Часть А. Несамостоятельный газовый разряд В этой части задачи будем изучать несамостоятельный газовый разряд, для поддержания которого необходимо постоянное присутствие внешнего ионизатора, т.е. устройства, которое в единице объема газа в единицу времени однородно по всему объему создает $Z_{ext}$ пар однократно ионизированных атомов и электронов. При включении внешнего ионизатора число пар электронов и ионов начинает расти. Неограниченному увеличению концентрации электронов и ионов в газе препятствует процесс их рекомбинации, при котором свободный электрон соединяется с ионом и образуется нейтральный атом. Число рекомбинаций в единице объема в единицу времени $Z_{rec}$ дается формулой $$ Z_{rec}=rn_{e} n_{i}, $$ где $r$ — постоянная, называемая коэффициентом рекомбинации, а $n_{e}$ и $n_{i}$ — концентрации электронов и ионов соответственно. Пусть в момент $t=0$ включается внешний ионизатор. Начальная концентрация электронов и ионов в газе равна нулю. Тогда зависимость концентрации электронов $n_{e}(t)$ от времени $t$ выражается формулой $$ n_{e} (t)=n_{0}+a \tanh⁡ bt, $$ где $n_{0}$, $a$, $b$ — некоторые постоянные, а $\tanh ⁡x$ — гиперболический тангенс.
Найдите $n_{0}$, $a$, $b$ и выразите ответ через $Z_{ext}$ и $r$. Предположим, что имеется два внешних ионизатора. Известно, что при включении одного из них в газе устанавливается концентрация электронов, равная $n_{e1}=12 \cdot 10^{10}~см^{-3}$. При включении другого внешнего ионизатора в газе устанавливается концентрация электронов, равная $n_{e2}=16 \cdot 10^{10}~см^{-3}$.
Найдите установившуюся концентрацию электронов $n_{e}$, если два ионизатора будут работать одновременно. Пусть газ находится в трубке между двумя параллельными проводящими пластинами площади $S$, расположенными на расстоянии $L \ll \sqrt{S}$ друг от друга. Приложим к пластинам напряжение $U$, при этом между ними образуется электрическое поле. Считайте, что концентрация обоих носителей в трубке практически везде одинакова. Пусть в электрическом поле электроны (обозначенные индексом $e$) и ионы (обозначенные индексом $i$) приобретают одинаковую скорость упорядоченного движения, равную $$ v=\beta E, $$ где $E$ — напряженность электрического поля, а $\beta$ — так называемая подвижность.
Выразите силу тока в трубке $I$ через $U$, $\beta$, $L$, $S$, $Z_{ext}$, $r$, $e$, где $e$ — элементарный заряд.
Часть B. Самостоятельный газовый разряд Изучим процесс зажигания самостоятельного газового разряда, при котором ток в трубке становится самоподдерживающимся. Для самостоятельного газового разряда важны два процесса, не рассмотренных выше. Первый процесс — вторичная электронная эмиссия, а второй — образование электронной лавины. Вторичная электронная эмиссия возникает в тот момент, когда ионы ударяют по отрицательному электроду, называемому катодом, и выбивают из него электроны, которые затем движутся к положительному электроду, называемому анодом. Отношение числа выбитых в единицу времени электронов $\dot{N}_{e}$ к числу ионов $\dot{N}_{i }$, попадающих на катод в единицу времени, называется коэффициентом вторичной электронной эмиссии $\gamma=\dot{N}_{e}/\dot{N}_{i}$. Образование электронной лавины происходит следующим образом. Электрическое поле ускоряет свободные электроны, которые ионизируют атомы при столкновении с ними. В результате число свободных электронов растет при их движении к аноду. Этот процесс характеризуется коэффициентом Таунсенда $\alpha$, который описывает увеличение числа электронов $dN_{e}$ на единицу длины пути $dl$, то есть $$ \frac{dN_{e}}{dl}=\alpha N_{e}. $$ Полный ток $I$ в любом сечении трубки с газом складывается из ионного $I_{i} (x)$ и электронного токов $I_{e} (x)$, которые в стационарном режиме зависят от координаты $x$, показанной на рисунке.  Изменение электронного тока $I_{e} (x)$ вдоль оси $x$ описывается формулой $$ I_{e} (x)=C_{1} e^{A_{1} x}+A_{2}, $$ где $A_{1}$, $A_{2}$, $C_{1}$ — некоторые постоянные.
Найдите удельное сопротивление газа $\rho_{gas}$ при малых значениях приложенного напряжения и выразите его через $\beta$, $L$, $Z_{ext}$, $r$, $e$.
Найдите $A_{1}$, $A_{2}$ и выразите их через $Z_{ext}$, $\alpha$, $e$, $L$, $S$. Изменение ионного тока $I_{i} (x)$ вдоль оси $x$ описывается формулой $$ I_{i} (x)=C_{2}+B_{1} e^{B_{2} x}, $$ где $B_{1}$, $B_{2}$, $C_{2}$ — некоторые постоянные.
Найдите $B_{1}$, $B_{2}$ и выразите их через $Z_{ext}$, $\alpha$, $e$, $L$, $S$, $C_{1}$.
Запишите условие для тока $I_{i} (x)$ в точке $x=L$.
Запишите условие для токов $I_{i}(x)$ и $I_{e} (x)$ в точке $x=0$.
Найдите полный ток $I$ и выразите его через $Z_{ext}$, $\alpha$, $\gamma$, $e$, $L$, $S$. Считайте, что полный ток остается конечной величиной. Пусть коэффициент Таунсенда $\alpha$ постоянен. При длине разрядного промежутка, большей некоторого критического значения $L>L_{cr}$, внешний ионизатор может быть отключен, т.е. разряд становится самостоятельным.
Найдите $L_{cr}$ и выразите его через $Z_{ext}$, $\alpha$, $\gamma$, $e$, $L$, $S$.
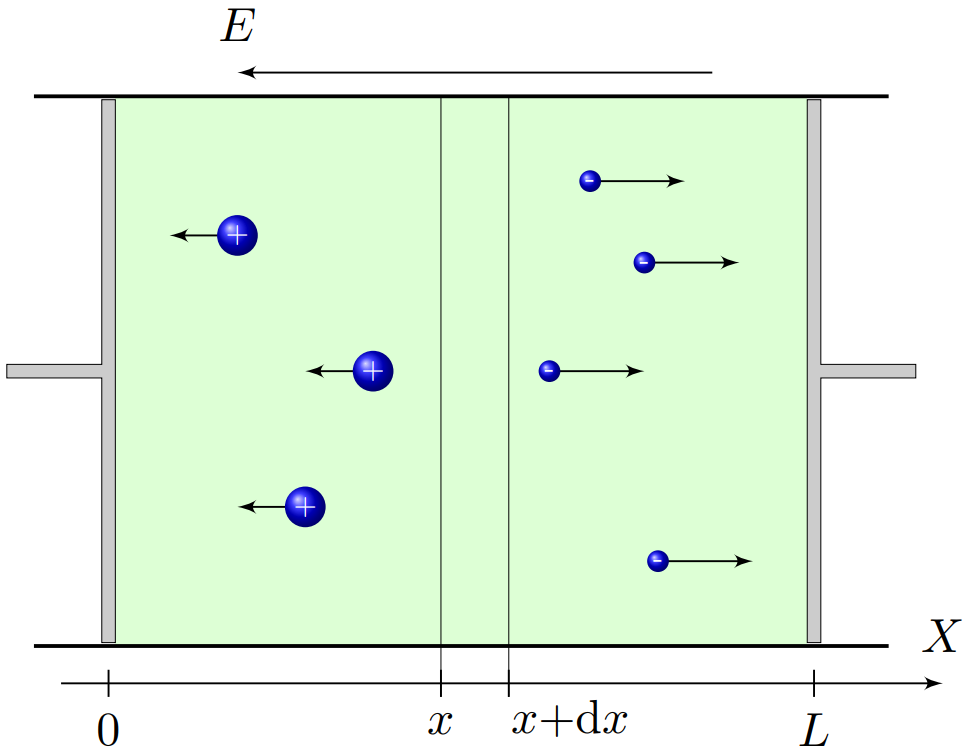
Найдите $n_{0}$, $a$, $b$ и выразите ответ через $Z_{ext}$ и $r$.
Решение: Получим уравнение, описывающее изменение концентрации электронов со временем. Оно определяется двумя процессами: генерацией пар ионов внешним ионизатором и рекомбинацией электронов с ионами. В процессе ионизации электроны и ионы образуются парами, а при рекомбинации – исчезают парами, поэтому их концентрации равны в любой момент времени:\[n(t)=n_e(t)=n_i(t).\tag{A1.1}\]Тогда уравнение, описывающее изменение концентрации электронов и ионов со временем запишется в виде:\[\frac{\mathrm dn(t)}{\mathrm dt}=Z_\mathrm{ext}-rn^2(t).\tag{A1.2}\]Нетрудно показать, что при $t\to0$ функция $\tanh bt\to0$, поэтому в силу начального условия $n(0)=0$, находим: Подставляя в (A1.2) выражение $n_e(t)=a\tanh bt$ и разделяя переменные по независимым функциям (гиперболическим, или $1$ и $e^x$), получаем:
Ответ: \[n_0=0\tag{A1.3}\]  Подставляя в (A1.2) выражение $n_e(t)=a\tanh bt$ и разделяя переменные по независимым функциям (гиперболическим, или $1$ и $e^x$), получаем:
Ответ: \[a=\sqrt\frac{Z_\mathrm{ext}}r\tag{A1.4}\]
Ответ: \[b=\sqrt{rZ_\mathrm{ext}}\tag{A1.5}\]

Найдите установившуюся концентрацию электронов $n_{e}$, если два ионизатора будут работать одновременно.
Решение: Согласно уравнению (A1.4) установившаяся концентрация электронов при включенных внешних ионизаторах равна:\[n_{e1}=\sqrt\frac{Z_{\mathrm{ext}1}}r,\tag{A2.1}\]\[n_{e2}=\sqrt\frac{Z_{\mathrm{ext}2}}r,\tag{A2.2}\]\[n_e=\sqrt\frac{Z_{\mathrm{ext}1}+Z_{\mathrm{ext}2}}r.\tag{A2.3}\]Откуда получаем аналог теоремы Пифагора:
Ответ: \[n_e=20.0\cdot10^{10}~\text{см}^{-3}\tag{A2.4}\]

Выразите силу тока в трубке $I$ через $U$, $\beta$, $L$, $S$, $Z_{ext}$, $r$, $e$, где $e$ — элементарный заряд.
Решение: В стационарном режиме запишем уравнения баланса электронов и ионов виде:\[Z_\mathrm{ext}SL=rn_en_iSL+\frac1eI_e,\tag{A3.1}\]\[Z_\mathrm{ext}SL=rn_en_iSL+\frac1eI_i.\tag{A3.2}\]Из уравнений (A3.1) и (A3.2) следует, что ионный и электронный токи равны, то есть:\[I_e=I_i.\tag{A3.3}\]В тоже время полный ток в сечении трубки равен сумме электронного и ионного токов:\[I=I_e+I_i.\tag{A3.4}\]Таким образом, по определению плотности тока имеем:\[I_e=\frac{I}{2}=en_evS=e\beta n_eES,\tag{A3.5}\]\[I_i=\frac{I}{2}=en_ivS=e\beta n_iES.\tag{A3.6}\]Подставляя (A3.5) и (A3.6) в (A3.1) или (A3.2), получаем квадратное уравнение для тока:\[Z_\mathrm{ext}SL=rSL\left[\frac I{2e\beta ES}\right]^2+\frac I{2e}.\tag{A3.7}\]Напряженность электрического поля в газе равна:\[E=\frac UL,\tag{A3.8}\]и решение квадратного уравнения (A3.7) имеет вид:\[I=\frac{e\beta^2U^2S}{rL^3}\left[-1\pm\sqrt{1+\frac{4rZ_\mathrm{ext}L^4}{\beta^2U^2}}\right].\tag{A3.9}\]Очевидно, что смысл имеет лишь положительный корень. Таким образом,
Ответ: \[I=\frac{e\beta^2U^2S}{rL^3}\left[\sqrt{1+\frac{4rZ_\mathrm{ext}L^4}{\beta^2U^2}}-1\right]\tag{A3.10}\]

Найдите удельное сопротивление газа $\rho_{gas}$ при малых значениях приложенного напряжения и выразите его через $\beta$, $L$, $Z_{ext}$, $r$, $e$.
Решение: При малых значениях напряжения (A3.10) упрощается и дает следующее выражение:\[I=2Ue\beta\sqrt\frac{Z_\mathrm{ext}}r\frac SL,\tag{A4.3}\]которое представляет собой закон Ома.Используя известные соотношения:\[R=\frac UI\tag{A4.1}\]\[\text{и }R=\rho\frac LS,\tag{A4.2}\]получаем:
Ответ: \[\rho=\frac1{2e\beta}\sqrt\frac r{Z_\mathrm{ext}}\tag{A4.4}\]

Найдите $A_{1}$, $A_{2}$ и выразите их через $Z_{ext}$, $\alpha$, $e$, $L$, $S$.
Решение: Рассмотрим некоторый слой газа, расположенный от $x$ до $x+\mathrm dx$. Изменение количества электронов внутри слоя за малый интервал времени $\mathrm dt$ дается выражением:\[\mathrm dN_e^I=\frac{I_e(x+\mathrm dx)-I_e(x)}{e}\mathrm dt=\frac1e\frac{\mathrm dI_e(x)}{\mathrm dx}~\mathrm dx\mathrm dt.\tag{B1.1}\]Это изменение происходит вследствие двух процессов: действия внешнего ионизатора и образования электронной лавины.В результате действия внешнего ионизатора в объеме $S\,\mathrm dx$ образуется количество электронов:\[\mathrm dN_e^\mathrm{ext}=Z_\mathrm{ext}S~\mathrm dx\mathrm dt,\tag{B1.2}\]а благодаря электронной лавине:\[\mathrm dN_e^a=\alpha N_e~\mathrm dl=n_eS~\mathrm dx~v\mathrm dt=\alpha\frac{I_e(x)}e~\mathrm dx\mathrm dt.\tag{B1.3}\]Условие баланса числа электронов в объеме записывается в виде:\[\mathrm dN^I_e=\mathrm dN_e^\mathrm{ext}+\mathrm dN_e^a,\tag{B1.4}\]откуда получается дифференциальное уравнение для силы электронного тока:\[\frac{\mathrm dI_e(x)}{\mathrm dx}=eZ_\mathrm{ext}S+\alpha I_e(x).\tag{B1.5}\]Подставляя , получаем:
Ответ: \[A_1=\alpha\tag{B1.6}\]
Ответ: \[A_2=-\frac{eZ_\mathrm{ext}S}\alpha\tag{B1.7}\]

Найдите $B_{1}$, $B_{2}$ и выразите их через $Z_{ext}$, $\alpha$, $e$, $L$, $S$, $C_{1}$.
Решение: С учетом того, что ионы текут в направлении, противоположном движению электронов, для ионного тока тоже можно записать уравнение баланса числа частиц:\[\mathrm dN^I_i=\mathrm dN_i^\mathrm{ext}+\mathrm dN_i^a,\tag{B2.1}\]где\[\mathrm dN_i^I=\frac{I_i(x)-I_i(x+\mathrm dx)}{e}\mathrm dt=-\frac1e\frac{\mathrm dI_i(x)}{\mathrm dx}~\mathrm dx\mathrm dt,\tag{B2.2}\]\[\mathrm dN_i^\mathrm{ext}=Z_\mathrm{ext}S~\mathrm dx\mathrm dt,\tag{B2.3}\]\[\mathrm dN_i^a=\alpha\frac{I_e(x)}e~\mathrm dx\mathrm dt.\tag{B2.4}\]Отсюда получается дифференциальное уравнение для силы ионного тока\[-\frac{\mathrm dI_i(x)}{\mathrm dx}=eZ_\mathrm{ext}S+\alpha I_e(x).\tag{B2.5}\]Подставляя найденную ранее величину электронного тока и $I_i(x)=C_2+B_1e^{B_2x}$, находим:
Ответ: \[B_1=-C_1\tag{B2.6}\]
Ответ: \[B_2=\alpha\tag{B2.7}\]

Запишите условие для тока $I_{i} (x)$ в точке $x=L$.
Решение: Так как ионы начинают движение из точки $x=L$, то должно выполняться условие:
Ответ: \[I_i(L)=0\tag{B3.1}\]

Запишите условие для токов $I_{i}(x)$ и $I_{e} (x)$ в точке $x=0$.
Решение: Из определения коэффициента вторичной электронной эмиссии следует, что:
Ответ: \[I_e(0)=\gamma I_i(0)\tag{B4.1}\]

Найдите полный ток $I$ и выразите его через $Z_{ext}$, $\alpha$, $\gamma$, $e$, $L$, $S$. Считайте, что полный ток остается конечной величиной.
Решение: Используя полученные зависимости электронного и ионного токов от координаты $x$, а также условия (B3.1) и (B4.1), окончательно находим:
Ответ: \[I=\frac{eZ_\mathrm{ext}S}\alpha\left[\frac1{e^{-\alpha L}(1+\gamma)-\gamma}-1\right]\tag{B5.1}\]

Найдите $L_{cr}$ и выразите его через $Z_{ext}$, $\alpha$, $\gamma$, $e$, $L$, $S$.
Решение: При увеличении длины разрядного промежутка знаменатель в формуле (B5.1) уменьшается. В тот момент, когда он обратится в ноль, электрический ток в газе станет самоподдерживающимся и внешний ионизатор может быть отключен. Таким образом:
Ответ: \[L_\mathrm{cr}=\frac1\alpha\ln\left[1+\frac1\gamma\right]\tag{B6.1}\]
Темы:
T, Международные